Question: What is the reading of the measurement in the image?
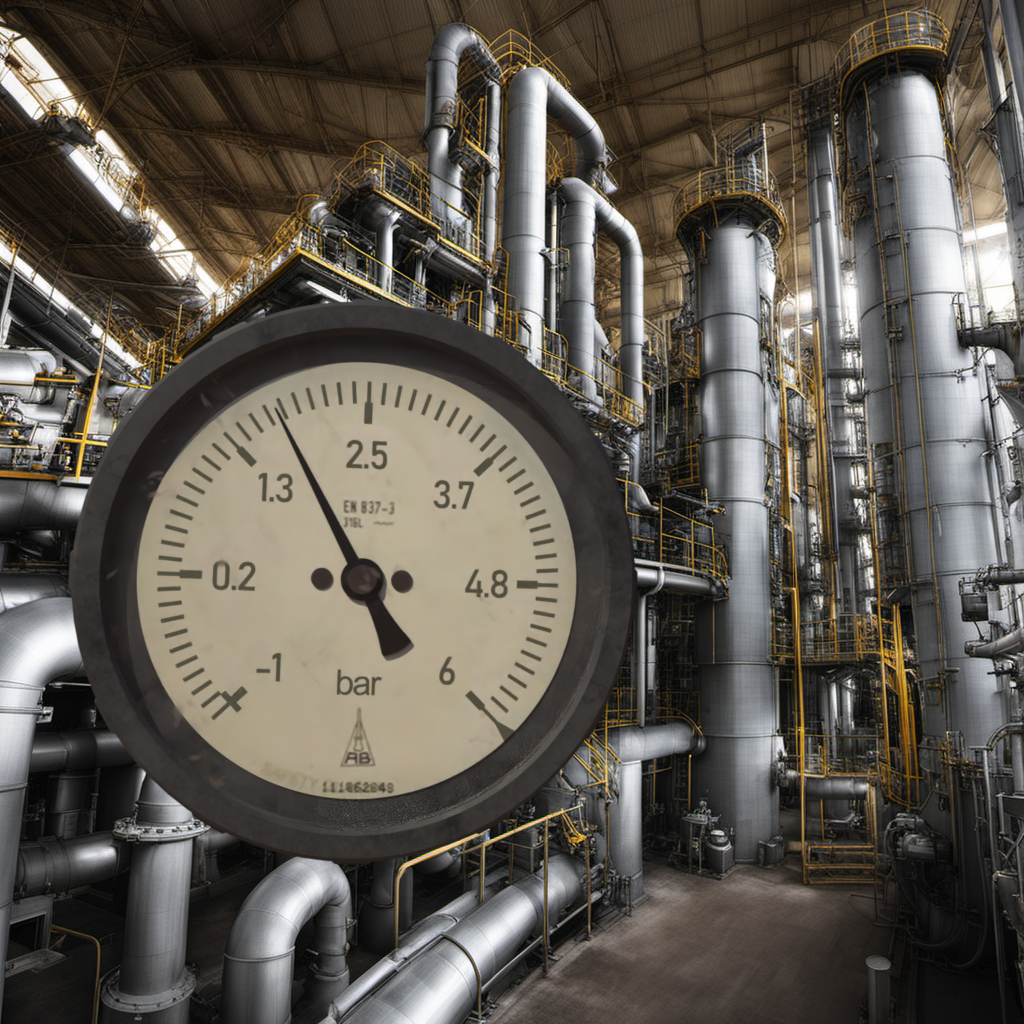
Answer: The result is 1.75
Question: What is the reading range of this measurement?
Answer: The range is from -1 to 6
Question: What is the minimum and maximum value of this measurement?
Answer: The minimum value is -1 and the maximum value is 6